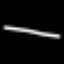
Label: line